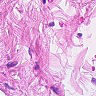
Metastatic tissue present: no